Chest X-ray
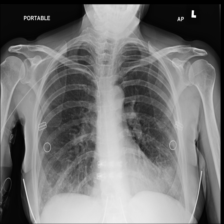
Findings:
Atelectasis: negative
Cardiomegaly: negative
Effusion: negative
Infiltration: positive
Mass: negative
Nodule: negative
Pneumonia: negative
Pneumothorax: negative
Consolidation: negative
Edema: negative
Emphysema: negative
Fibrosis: negative
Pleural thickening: negative
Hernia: negative